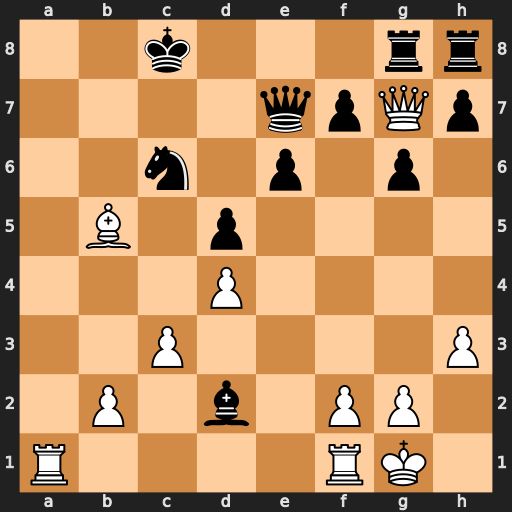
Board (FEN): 2k3rr/4qpQp/2n1p1p1/1B1p4/3P4/2P4P/1P1b1PP1/R4RK1
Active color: w
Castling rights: -
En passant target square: -
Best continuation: Ra8+ Kc7 Rxg8 Rxg8 Qxg8